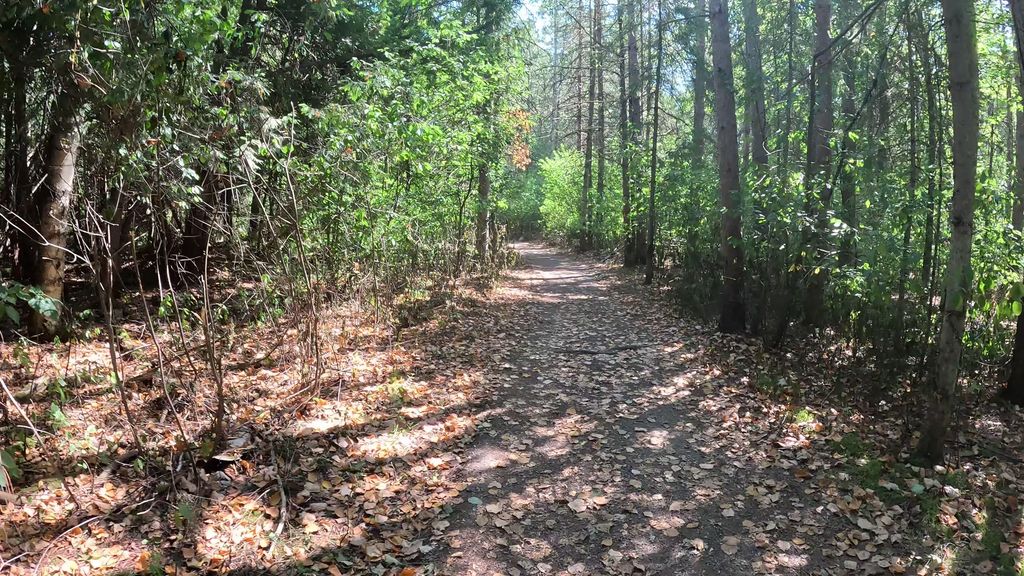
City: ottawa-gatineau